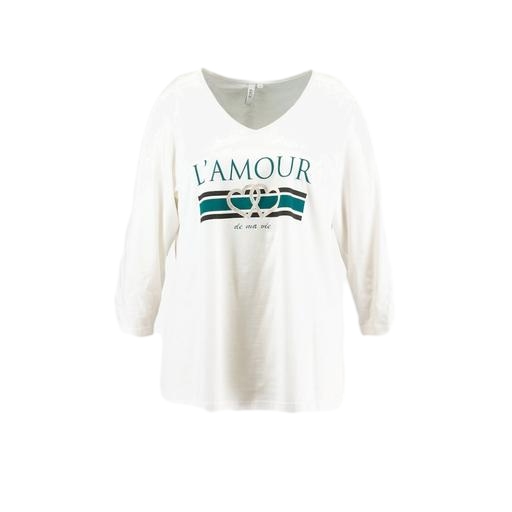
white plus size graphic tee, white plus size open-back graphic t-shirt only macy, blue plus size printed t-shirt only macy, white background